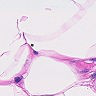
Metastatic tissue present: no